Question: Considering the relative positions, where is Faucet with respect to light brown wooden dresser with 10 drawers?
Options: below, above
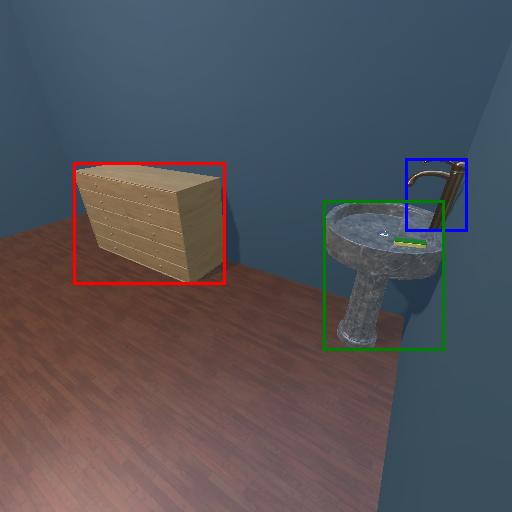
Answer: below